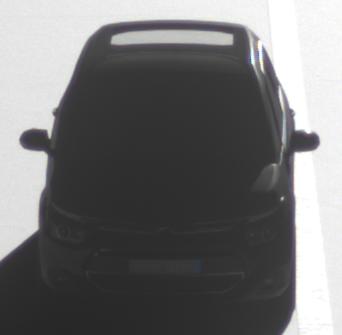
Make: Citroen
Model: Grand C4 Picasso VTi 120
Detailed model: Grand C4 Picasso (II)
Model produced from: 2013/10
Model produced until: 2015/02
Doors: 5
Color: black
Road condition: dry road
Daytime: morning or afternoon
Contrast: high contrast